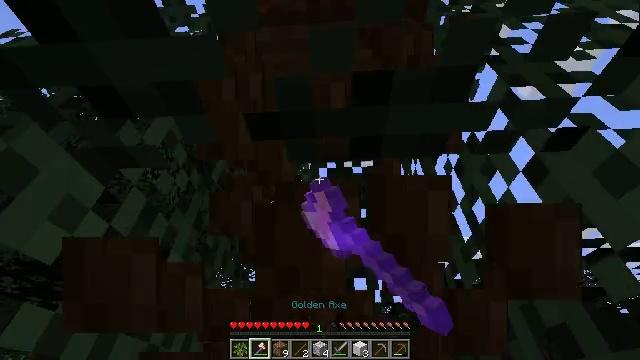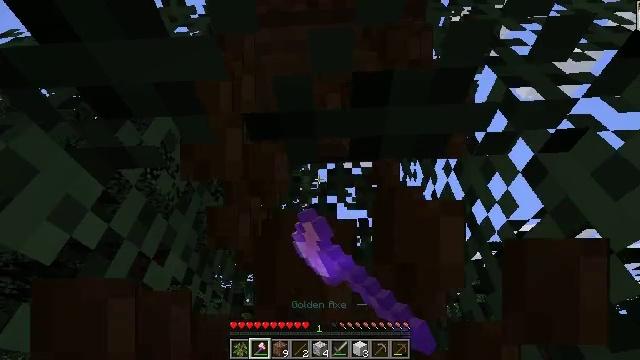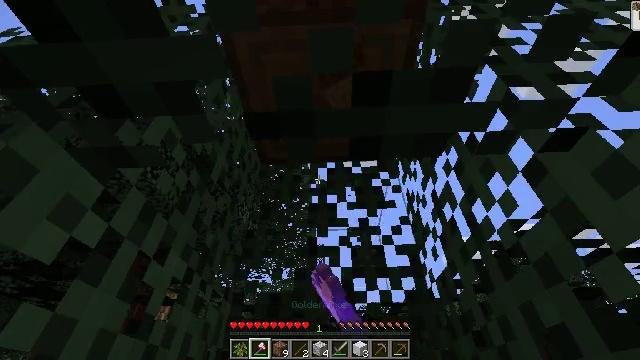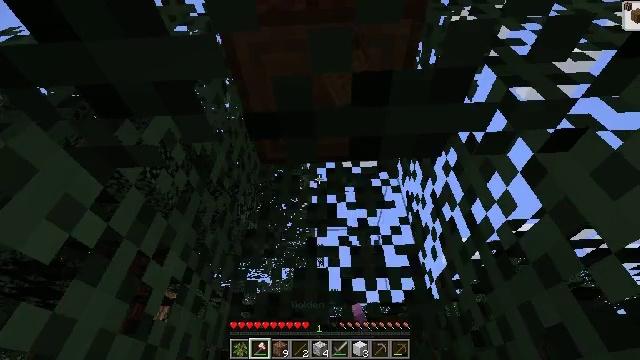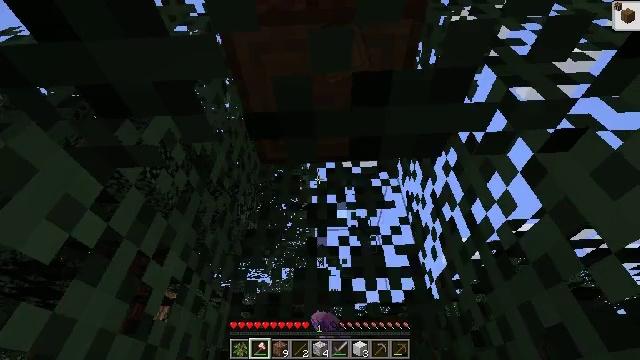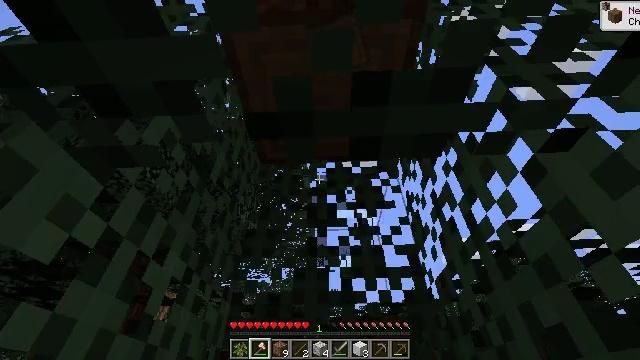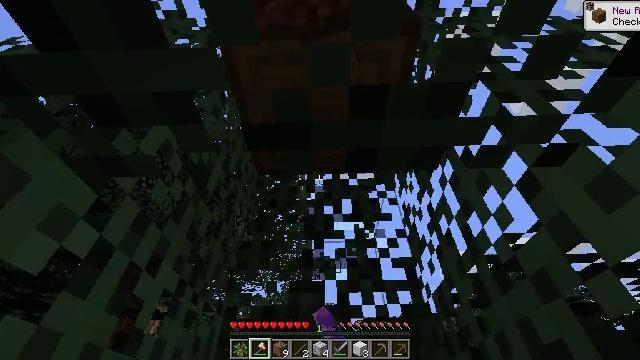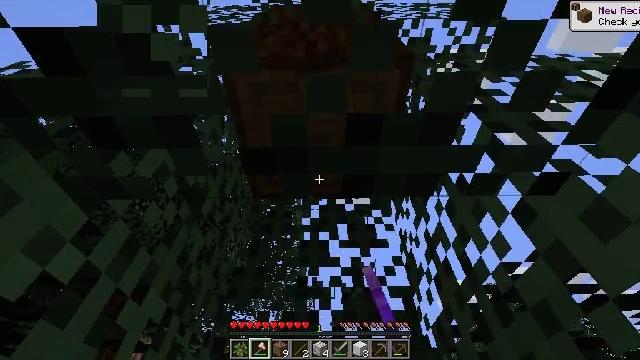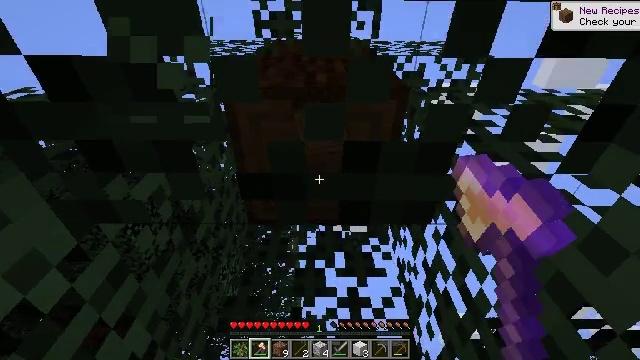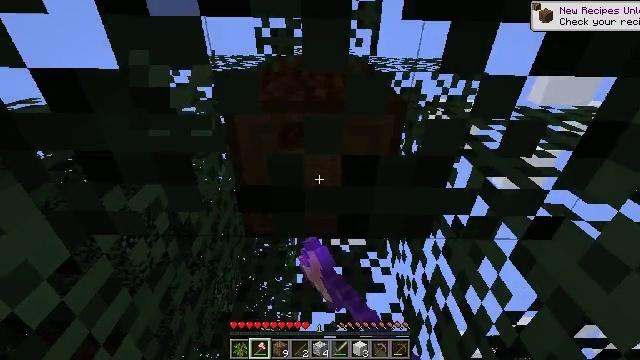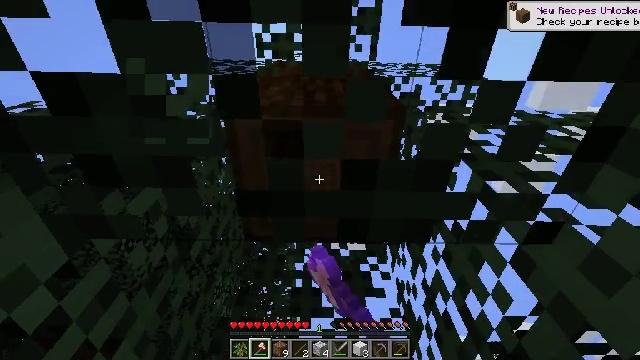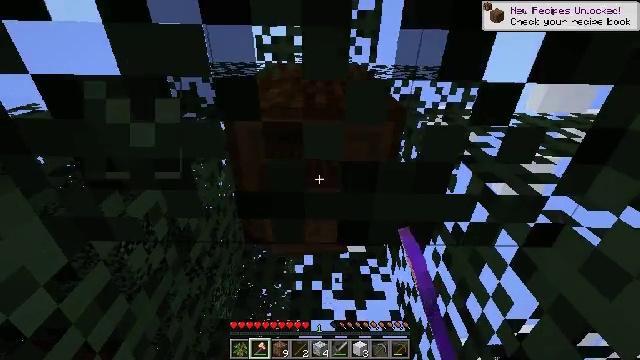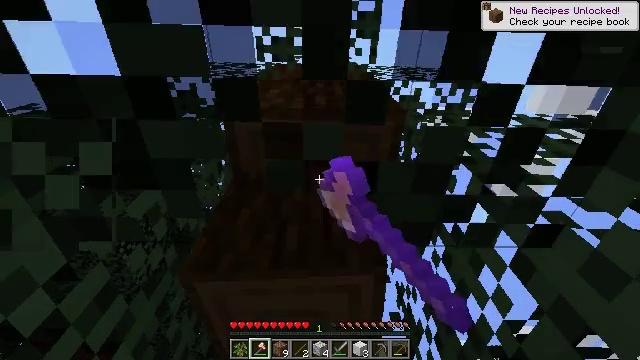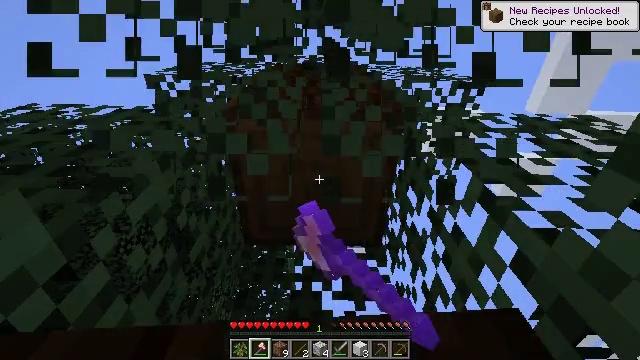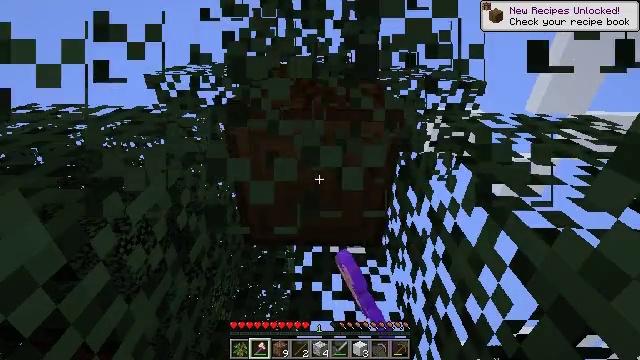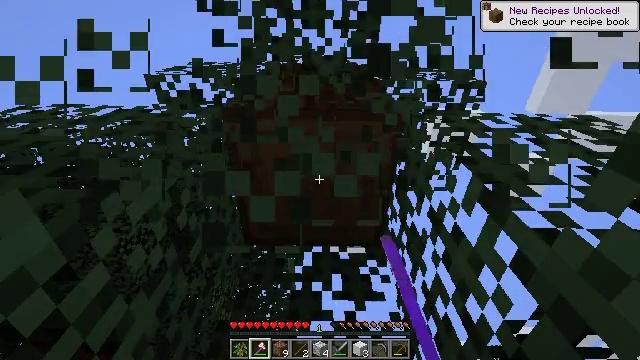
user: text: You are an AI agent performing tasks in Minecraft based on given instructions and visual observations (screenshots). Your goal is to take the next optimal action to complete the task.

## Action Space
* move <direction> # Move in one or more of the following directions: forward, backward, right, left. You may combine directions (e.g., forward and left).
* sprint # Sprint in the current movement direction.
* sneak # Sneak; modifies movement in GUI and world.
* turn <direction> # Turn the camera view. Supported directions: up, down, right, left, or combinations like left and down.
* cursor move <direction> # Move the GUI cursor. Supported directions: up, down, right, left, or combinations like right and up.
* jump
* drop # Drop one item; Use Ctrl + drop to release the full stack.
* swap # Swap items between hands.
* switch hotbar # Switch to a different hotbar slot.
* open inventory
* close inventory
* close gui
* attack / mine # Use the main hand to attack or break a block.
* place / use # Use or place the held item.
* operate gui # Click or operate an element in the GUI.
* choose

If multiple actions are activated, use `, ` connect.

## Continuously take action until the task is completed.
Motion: motion action
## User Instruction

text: Collect spruce leaves for landscaping.
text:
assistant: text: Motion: attack / mine
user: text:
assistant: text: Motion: attack / mine
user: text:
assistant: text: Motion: attack / mine
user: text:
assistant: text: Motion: attack / mine
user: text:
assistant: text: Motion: attack / mine
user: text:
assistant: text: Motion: turn up, attack / mine
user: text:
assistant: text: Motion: turn right and up, attack / mine
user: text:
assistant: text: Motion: turn right and up, attack / mine
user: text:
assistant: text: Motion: turn up, attack / mine
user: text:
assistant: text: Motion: attack / mine
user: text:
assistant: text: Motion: attack / mine
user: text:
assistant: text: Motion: attack / mine
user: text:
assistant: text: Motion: attack / mine
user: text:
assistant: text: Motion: attack / mine
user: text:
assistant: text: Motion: attack / mine
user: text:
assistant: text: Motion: attack / mine
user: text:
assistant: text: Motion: attack / mine
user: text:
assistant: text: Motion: attack / mine